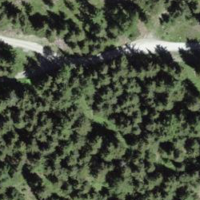
EUNIS habitat code: 43
Species observed at this site:
Campanula barbata